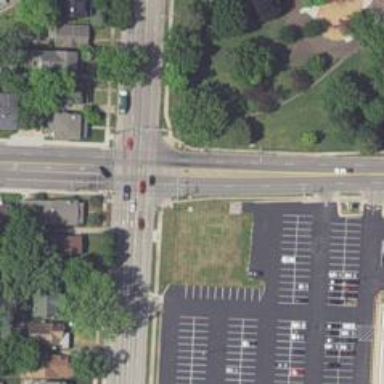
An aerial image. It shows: Asphalt footway with lined crossing markings.